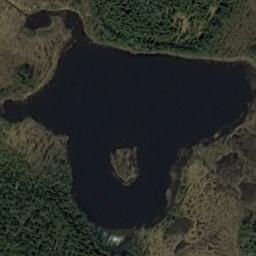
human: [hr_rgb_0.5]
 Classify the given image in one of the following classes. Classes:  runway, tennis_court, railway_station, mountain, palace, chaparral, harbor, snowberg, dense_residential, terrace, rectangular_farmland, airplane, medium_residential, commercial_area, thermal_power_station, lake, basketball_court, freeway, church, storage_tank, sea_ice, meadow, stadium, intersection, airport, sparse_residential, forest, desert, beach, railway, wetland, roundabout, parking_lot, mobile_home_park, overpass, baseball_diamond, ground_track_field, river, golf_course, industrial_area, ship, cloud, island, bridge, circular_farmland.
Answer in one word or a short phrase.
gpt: lake